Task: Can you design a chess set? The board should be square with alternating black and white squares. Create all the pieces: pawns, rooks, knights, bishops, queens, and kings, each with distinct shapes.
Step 321:
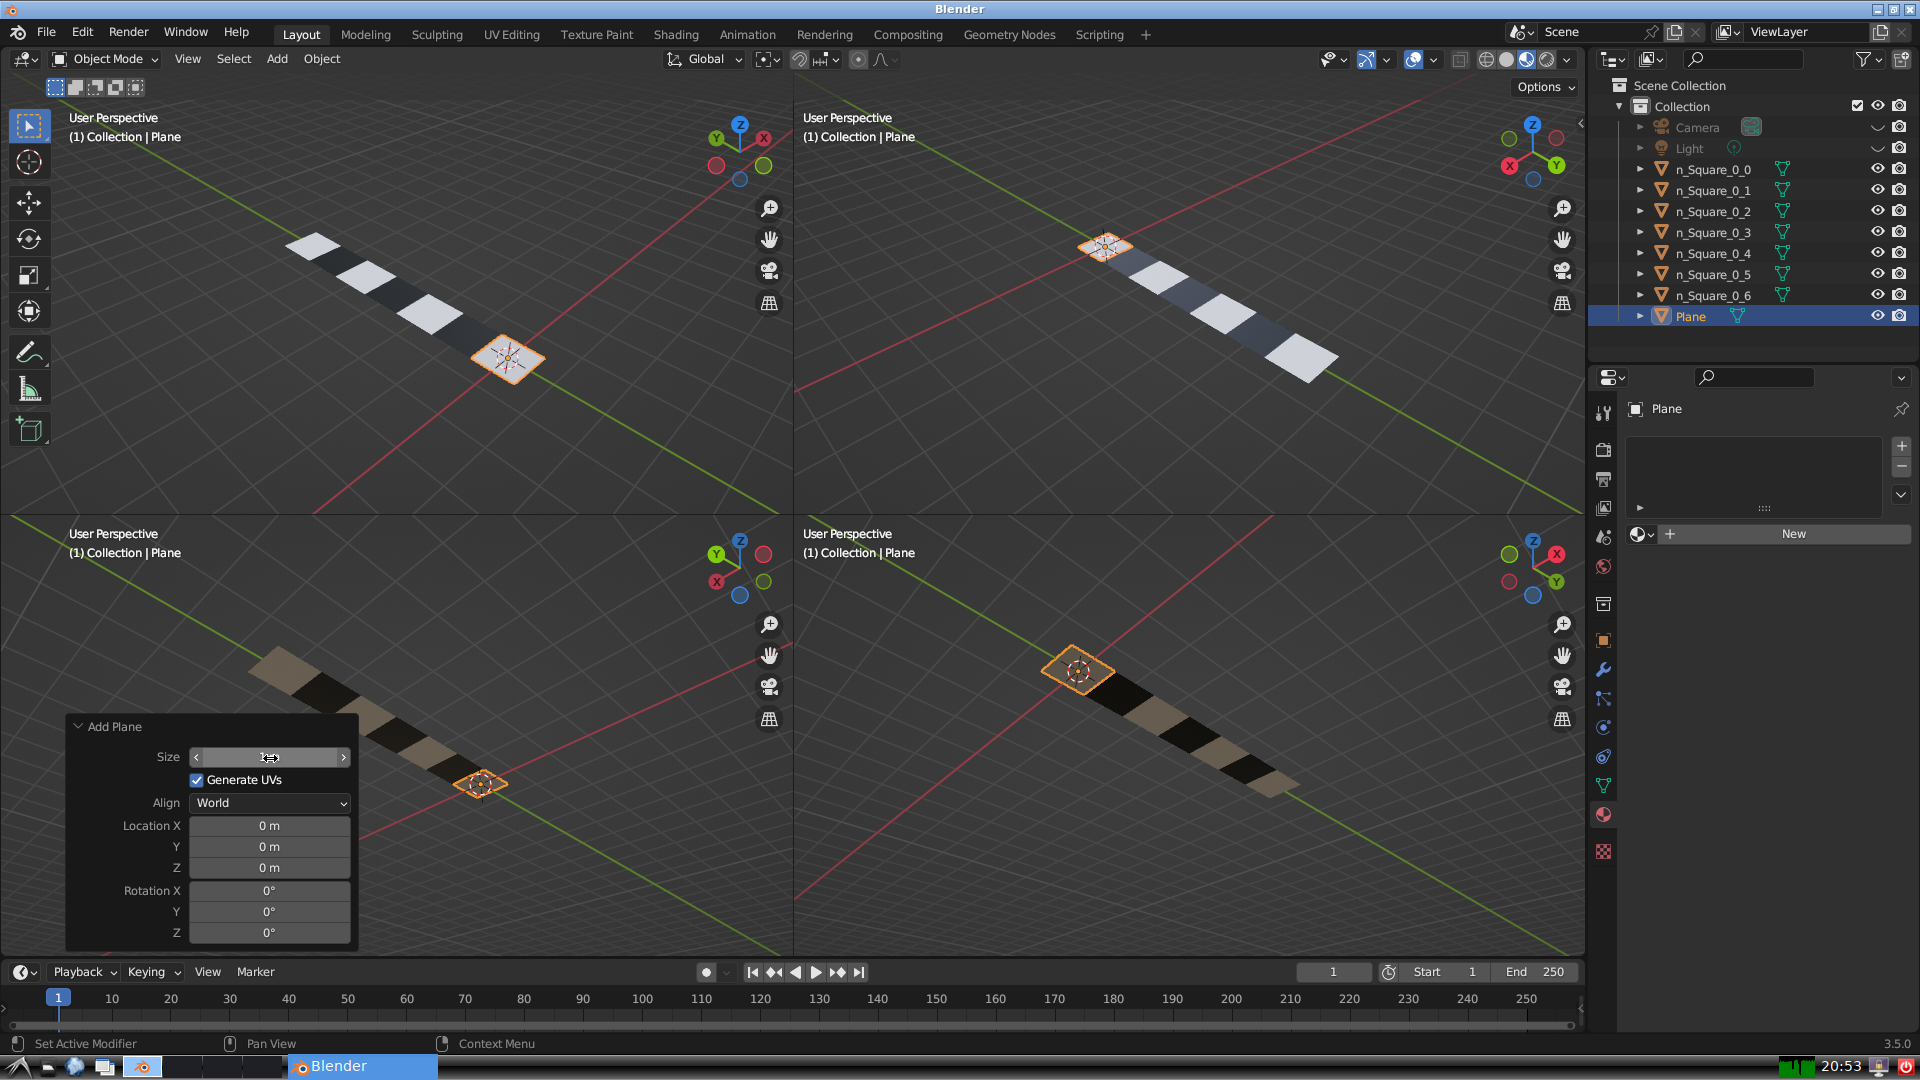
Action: {"mouse_move": [960, 540]}